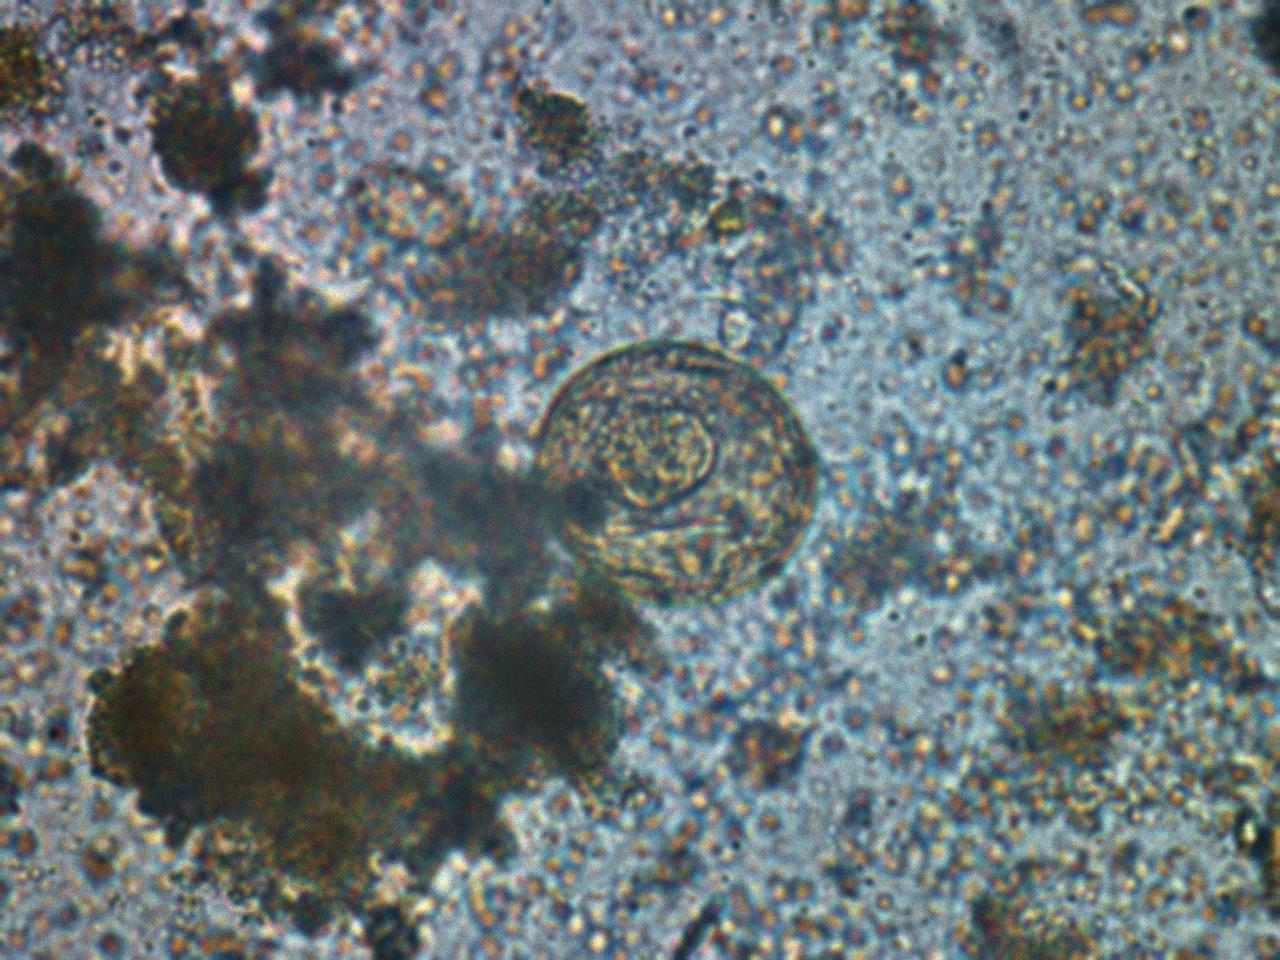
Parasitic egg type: Hymenolepis diminuta